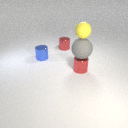
small blue metal cylinder to the left of small red metal cylinder